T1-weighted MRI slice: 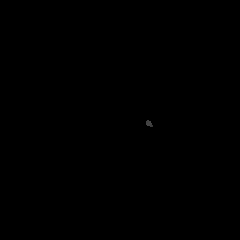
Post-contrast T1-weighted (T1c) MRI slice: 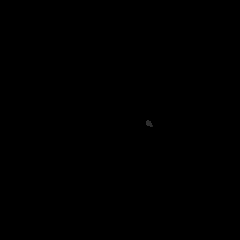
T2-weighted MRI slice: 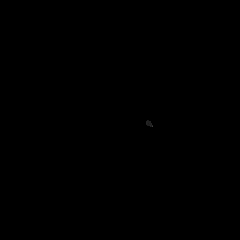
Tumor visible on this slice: no